The image is a wavelet scalogram (time versus scale/frequency) of a rolling-element bearing's vibration signal. Determine the bearing's health state. Answer with exactly one of: normal, inner_race, outer_race, ball.
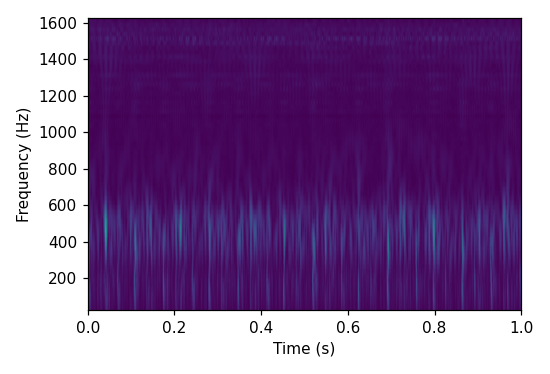
Answer: outer_race